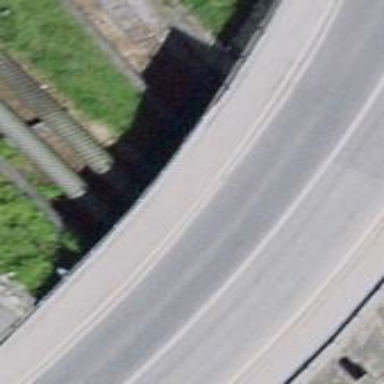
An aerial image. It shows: Sidewalk footway on asphalt bridge.